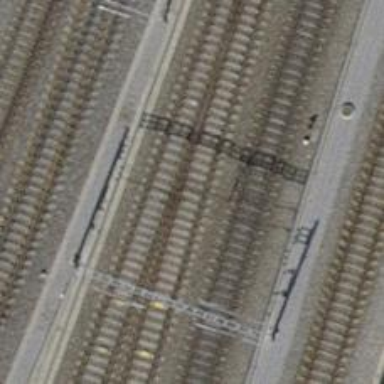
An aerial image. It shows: Rail siding with electrified tracks using contact line.